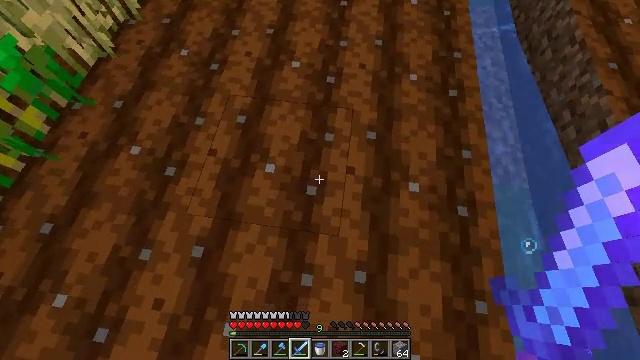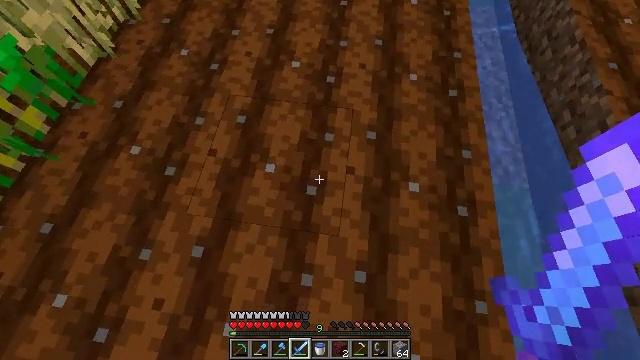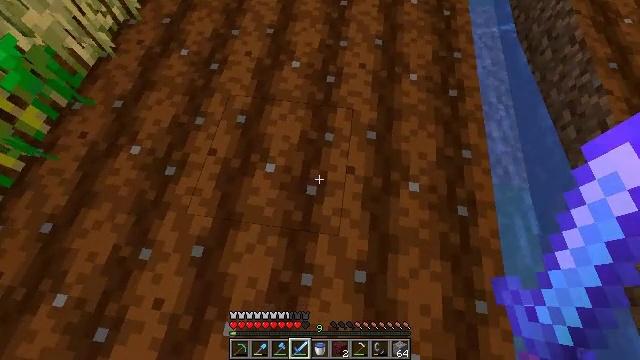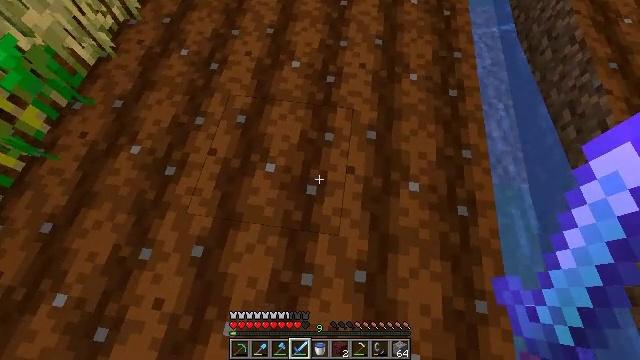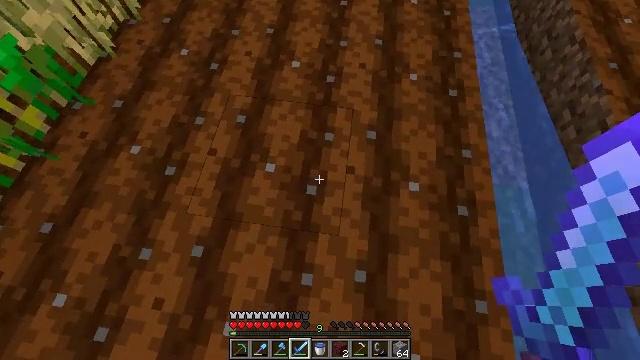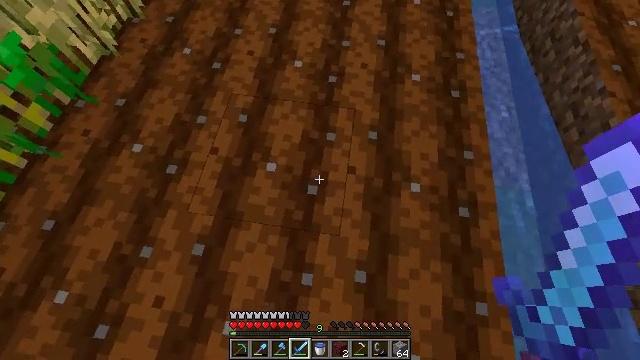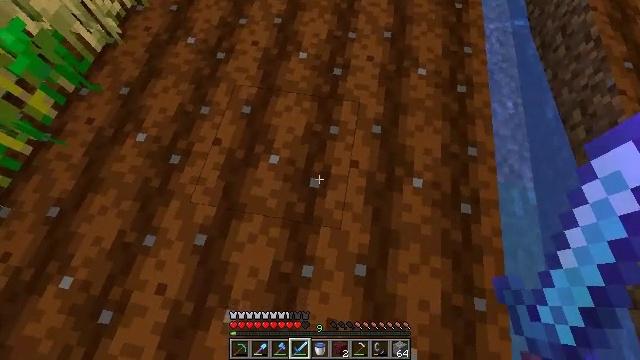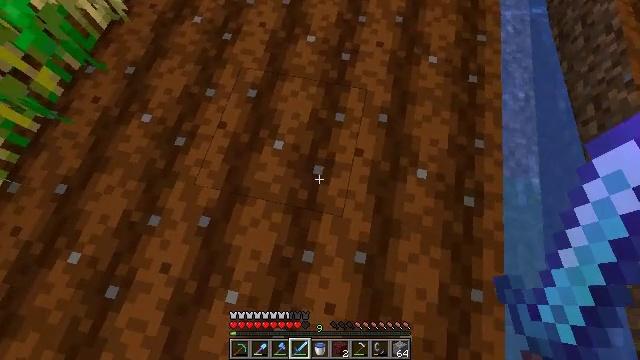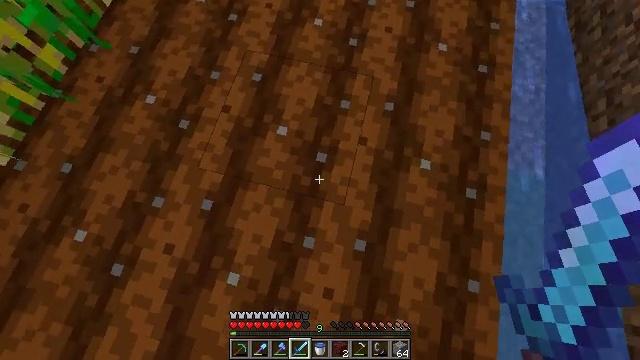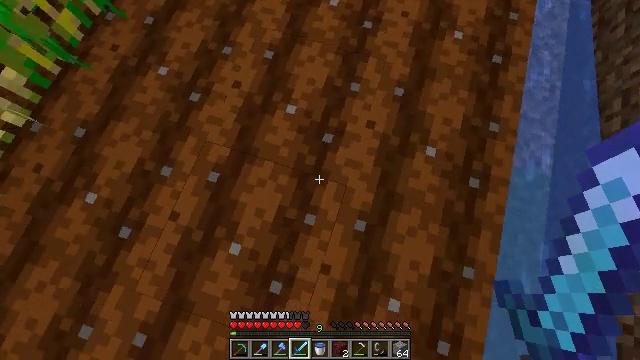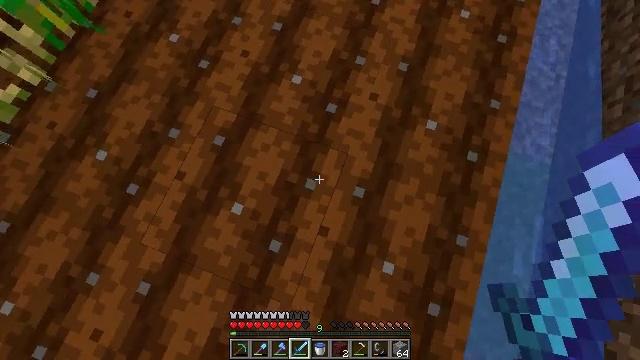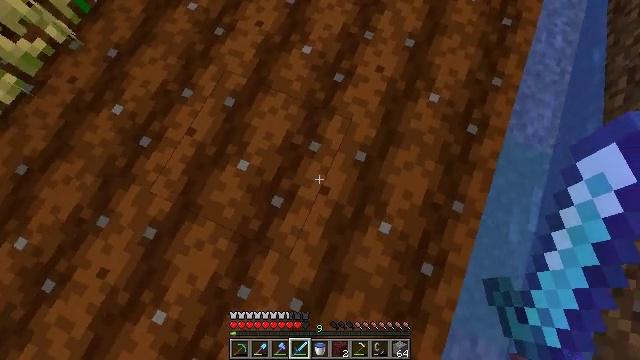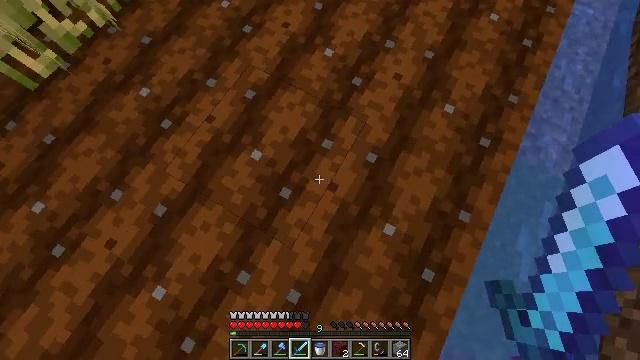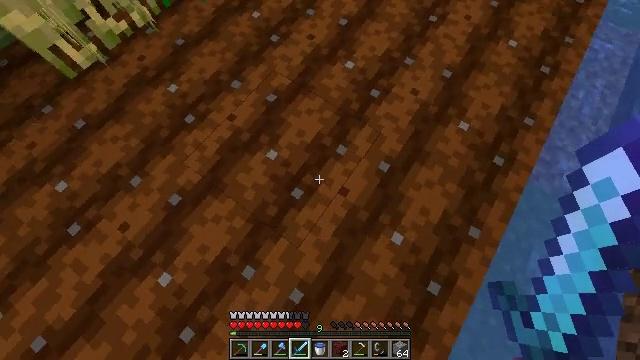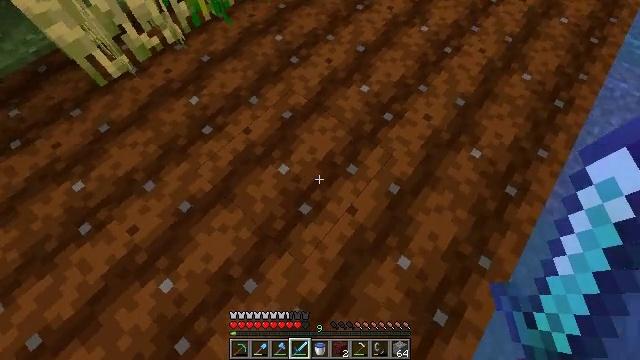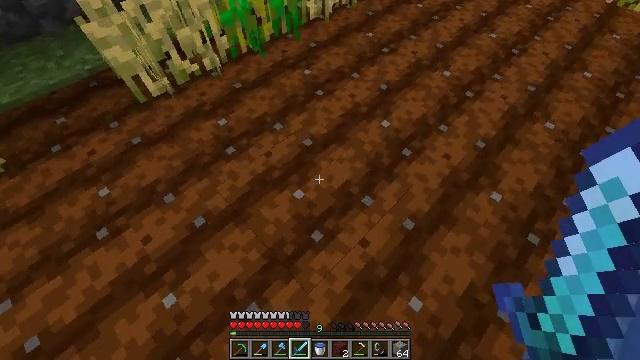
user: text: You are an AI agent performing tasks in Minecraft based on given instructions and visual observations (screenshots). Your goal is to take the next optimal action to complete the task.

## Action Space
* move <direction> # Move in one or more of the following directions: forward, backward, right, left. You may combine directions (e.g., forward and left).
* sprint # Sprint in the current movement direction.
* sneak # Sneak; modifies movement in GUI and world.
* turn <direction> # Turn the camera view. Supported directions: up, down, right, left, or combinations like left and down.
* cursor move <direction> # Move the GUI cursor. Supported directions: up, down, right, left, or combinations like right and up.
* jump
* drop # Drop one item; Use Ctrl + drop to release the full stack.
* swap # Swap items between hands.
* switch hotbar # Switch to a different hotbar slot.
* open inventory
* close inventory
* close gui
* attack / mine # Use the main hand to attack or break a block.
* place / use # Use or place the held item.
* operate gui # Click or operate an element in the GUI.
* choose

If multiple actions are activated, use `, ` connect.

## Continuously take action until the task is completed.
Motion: motion action
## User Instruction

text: Destroy the wheat to collect it.
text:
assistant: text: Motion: no_op
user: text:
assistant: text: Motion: no_op
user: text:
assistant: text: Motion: no_op
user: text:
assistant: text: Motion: no_op
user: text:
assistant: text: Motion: no_op
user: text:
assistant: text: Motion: turn left and down
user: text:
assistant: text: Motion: turn left and down
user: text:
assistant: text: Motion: move back, turn left and down
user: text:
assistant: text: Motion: move back, turn left and down
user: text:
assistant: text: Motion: move back, turn left
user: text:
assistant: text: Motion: move back, turn left
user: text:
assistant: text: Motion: turn left and up
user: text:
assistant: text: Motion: turn left and up
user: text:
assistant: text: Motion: turn left and up
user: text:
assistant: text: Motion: turn left and up
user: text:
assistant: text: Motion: move forward, turn left and up
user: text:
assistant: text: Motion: move forward, turn left and up
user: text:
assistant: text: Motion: move forward, turn left and up
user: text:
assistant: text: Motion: move forward, turn left and up
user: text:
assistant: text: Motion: move forward, turn left and up
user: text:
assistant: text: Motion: move forward, turn up
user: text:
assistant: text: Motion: move forward
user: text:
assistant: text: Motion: no_op
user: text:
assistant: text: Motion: turn left and down
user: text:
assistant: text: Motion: turn left and down
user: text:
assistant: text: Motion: turn left and down
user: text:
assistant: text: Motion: turn left
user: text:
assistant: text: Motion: turn left
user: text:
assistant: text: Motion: no_op
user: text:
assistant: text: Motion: attack / mine